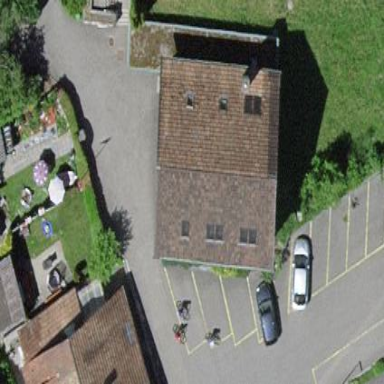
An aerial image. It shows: Public building.